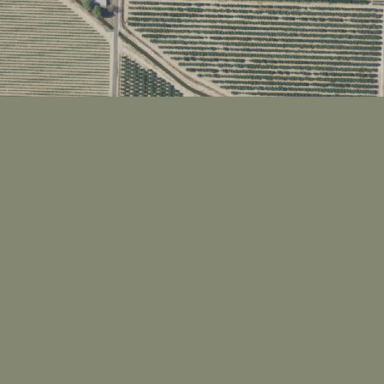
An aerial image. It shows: Vineyard.